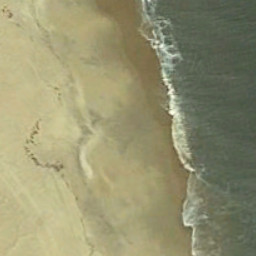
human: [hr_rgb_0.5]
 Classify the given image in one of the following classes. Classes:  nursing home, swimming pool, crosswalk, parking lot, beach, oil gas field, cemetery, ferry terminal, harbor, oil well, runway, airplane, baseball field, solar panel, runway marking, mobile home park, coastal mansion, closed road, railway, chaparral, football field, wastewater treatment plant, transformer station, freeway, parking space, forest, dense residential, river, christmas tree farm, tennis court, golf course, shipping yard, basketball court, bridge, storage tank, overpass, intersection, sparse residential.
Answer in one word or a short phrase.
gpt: beach